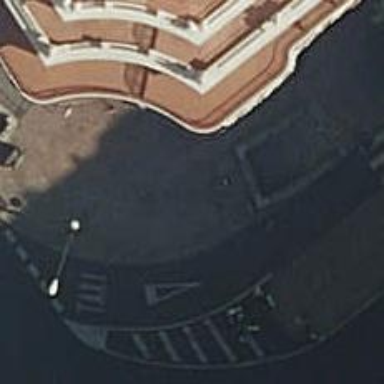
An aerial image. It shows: Subway entrance.